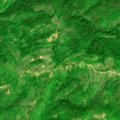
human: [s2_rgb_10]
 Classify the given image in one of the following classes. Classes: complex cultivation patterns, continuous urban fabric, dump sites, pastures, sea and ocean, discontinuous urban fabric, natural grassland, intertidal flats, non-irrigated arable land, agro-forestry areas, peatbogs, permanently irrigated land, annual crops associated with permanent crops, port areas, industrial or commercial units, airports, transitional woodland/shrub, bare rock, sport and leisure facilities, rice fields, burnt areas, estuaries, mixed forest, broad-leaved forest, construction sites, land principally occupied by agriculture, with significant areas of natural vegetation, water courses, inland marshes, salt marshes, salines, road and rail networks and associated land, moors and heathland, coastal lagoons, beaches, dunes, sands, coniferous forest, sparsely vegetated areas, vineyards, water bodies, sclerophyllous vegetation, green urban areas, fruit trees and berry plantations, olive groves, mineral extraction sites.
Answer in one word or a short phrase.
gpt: land principally occupied by agriculture, with significant areas of natural vegetation, broad-leaved forest, transitional woodland/shrub